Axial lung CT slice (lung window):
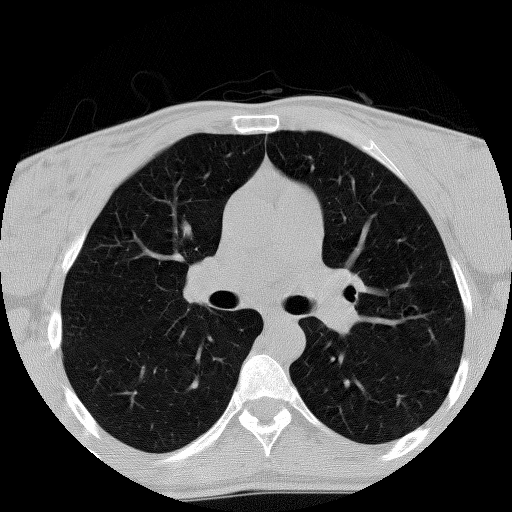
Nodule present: no